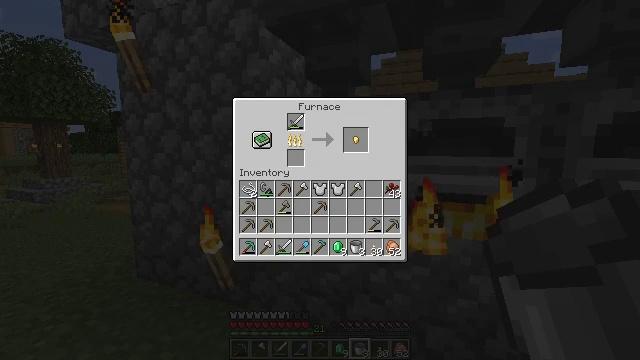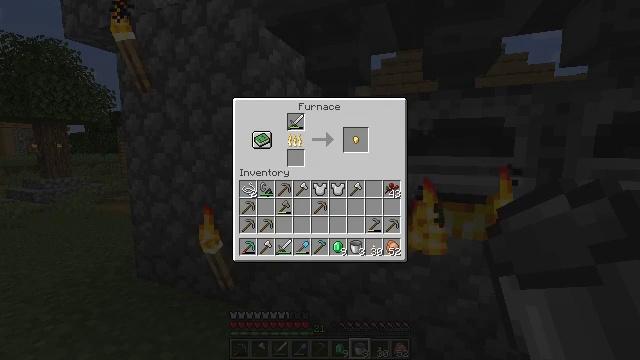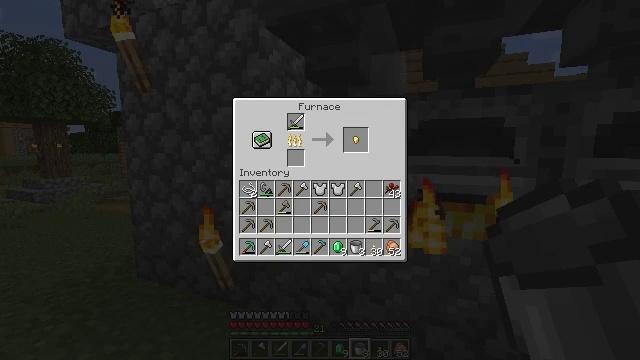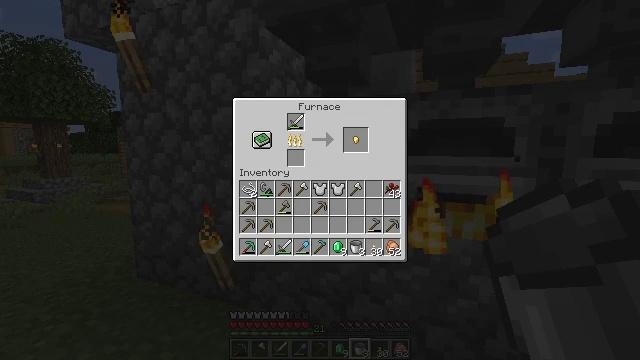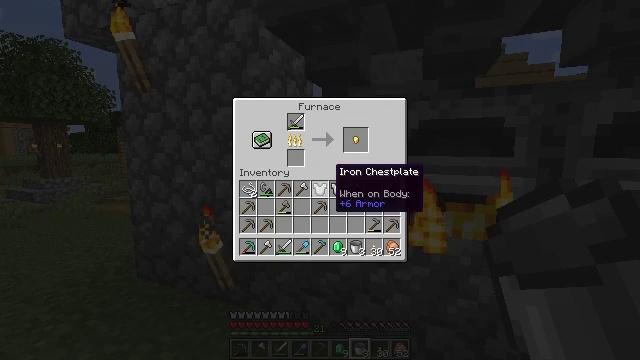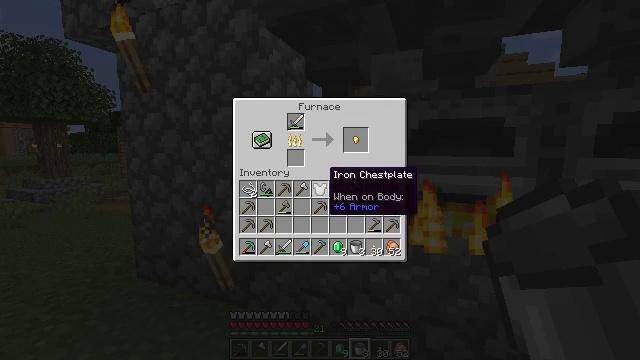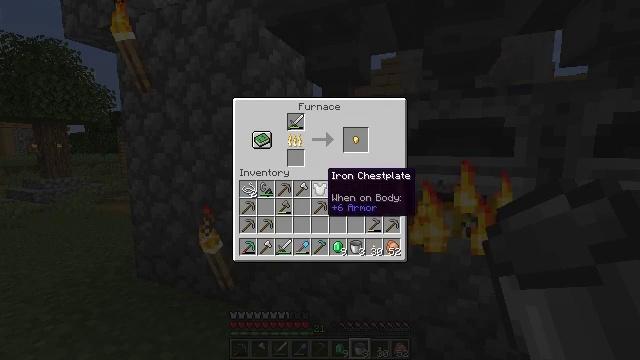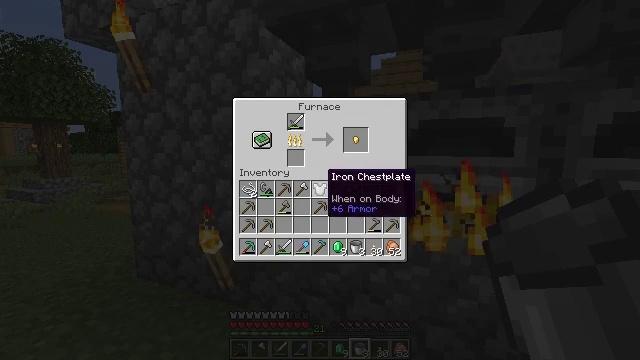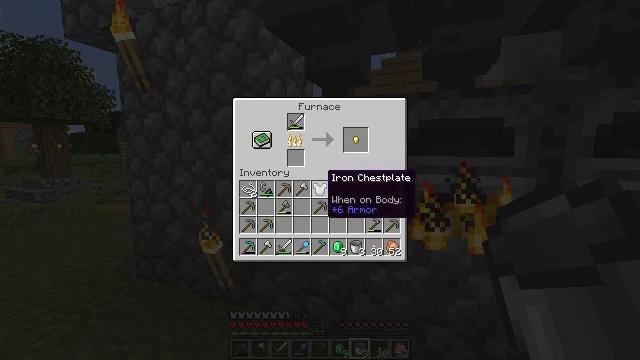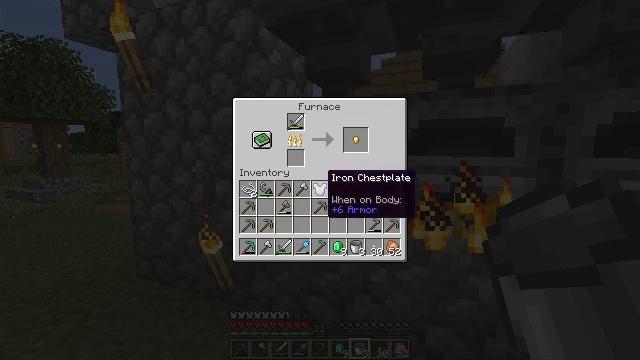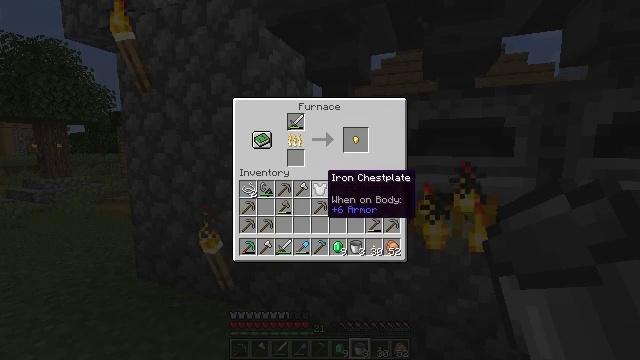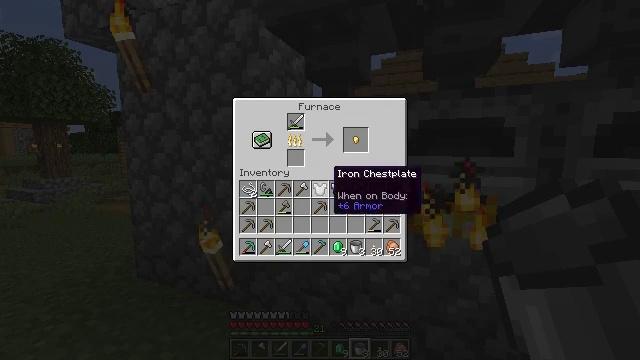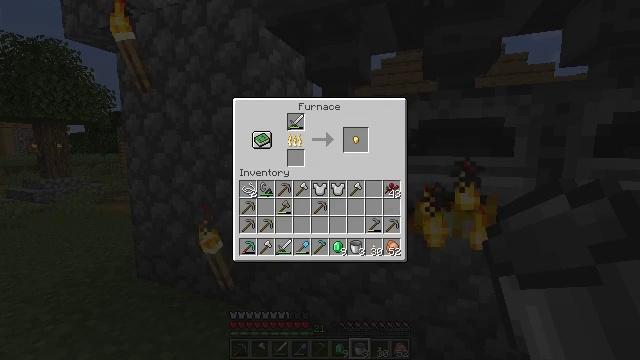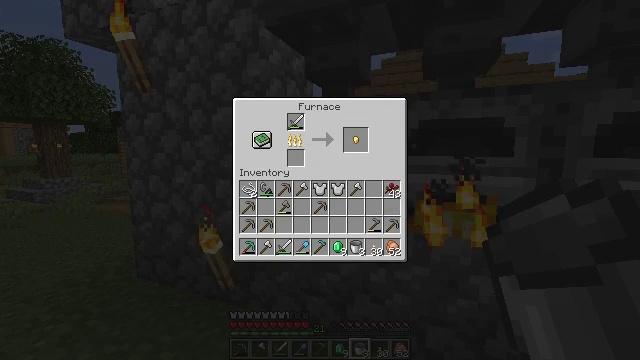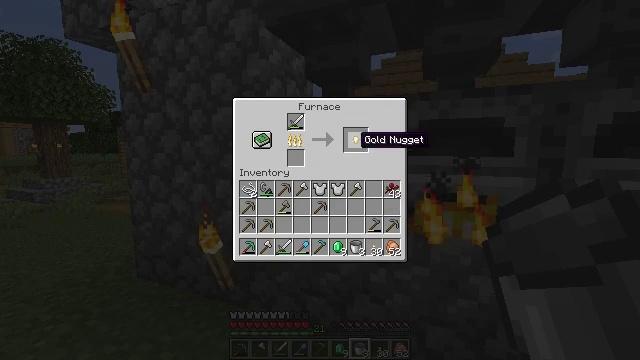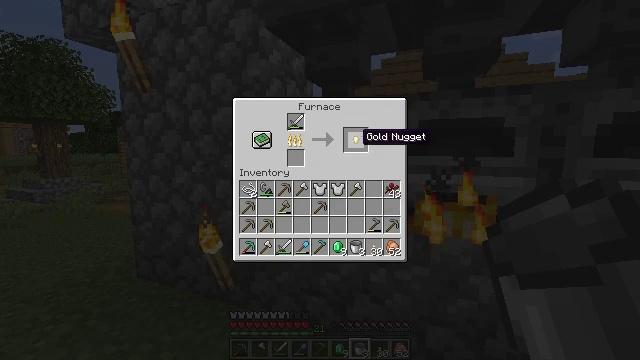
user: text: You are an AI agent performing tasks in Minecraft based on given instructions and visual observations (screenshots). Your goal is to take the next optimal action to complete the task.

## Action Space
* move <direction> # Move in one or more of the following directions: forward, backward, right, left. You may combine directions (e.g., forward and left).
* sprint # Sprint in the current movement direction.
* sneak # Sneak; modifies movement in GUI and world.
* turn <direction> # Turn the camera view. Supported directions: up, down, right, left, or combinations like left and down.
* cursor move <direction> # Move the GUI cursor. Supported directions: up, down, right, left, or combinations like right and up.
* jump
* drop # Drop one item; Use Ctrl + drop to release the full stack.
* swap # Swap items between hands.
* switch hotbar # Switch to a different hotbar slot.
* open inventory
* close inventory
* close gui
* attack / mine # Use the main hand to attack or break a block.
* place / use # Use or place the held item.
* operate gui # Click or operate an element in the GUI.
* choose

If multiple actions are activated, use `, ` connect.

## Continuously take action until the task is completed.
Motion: motion action
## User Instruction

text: Open a crafting table to get gold nugget.
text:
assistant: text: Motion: no_op
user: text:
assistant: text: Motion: no_op
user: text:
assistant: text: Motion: no_op
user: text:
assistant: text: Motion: no_op
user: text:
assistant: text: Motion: no_op
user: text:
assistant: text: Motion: no_op
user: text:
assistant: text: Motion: no_op
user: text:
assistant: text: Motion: no_op
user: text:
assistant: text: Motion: no_op
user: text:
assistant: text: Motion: no_op
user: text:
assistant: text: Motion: no_op
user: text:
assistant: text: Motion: turn right and up
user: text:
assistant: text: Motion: turn right and up
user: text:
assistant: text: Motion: no_op
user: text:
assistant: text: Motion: no_op
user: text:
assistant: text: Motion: no_op
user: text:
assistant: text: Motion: no_op
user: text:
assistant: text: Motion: no_op
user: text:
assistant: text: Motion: no_op
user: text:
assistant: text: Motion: attack / mine
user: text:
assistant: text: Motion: attack / mine
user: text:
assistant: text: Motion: attack / mine
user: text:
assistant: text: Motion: no_op
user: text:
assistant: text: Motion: turn down
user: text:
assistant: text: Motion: no_op